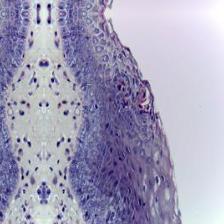
Diagnosis: Normal